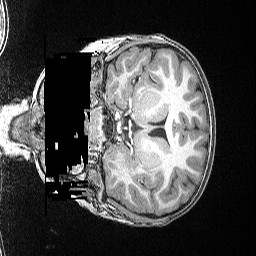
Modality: T1w
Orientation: coronal
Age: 83
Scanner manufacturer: siemens
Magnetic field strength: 3 T
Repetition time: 2.5 s
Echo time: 0.00347 s